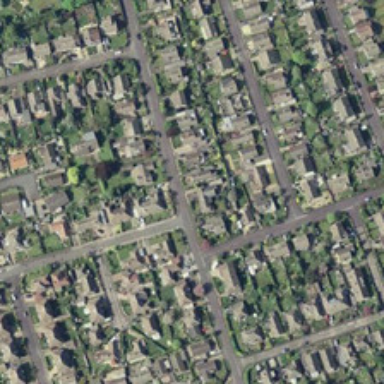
Many buildings and green trees are in a dense residential area .